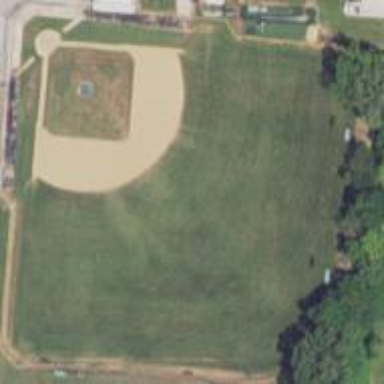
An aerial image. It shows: Baseball pitch for leisure land.